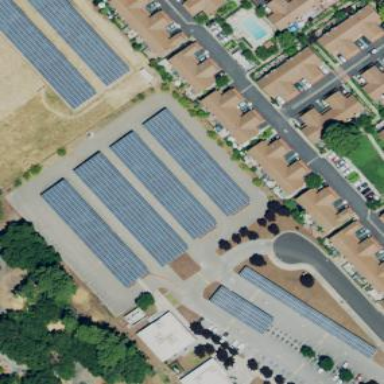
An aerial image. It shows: Solar photovoltaic panel generator on roof of building.